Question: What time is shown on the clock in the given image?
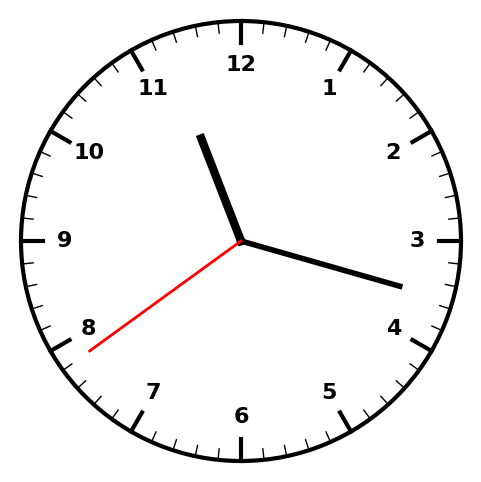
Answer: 11:17:39